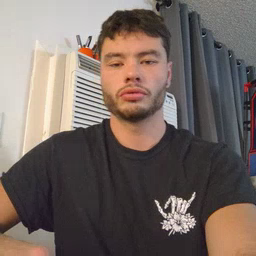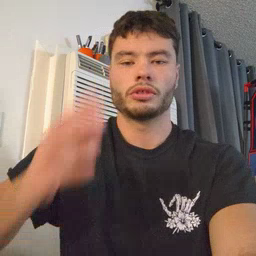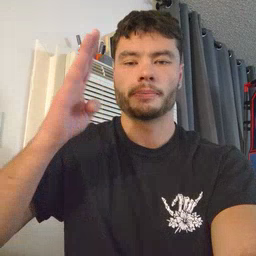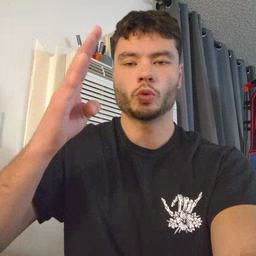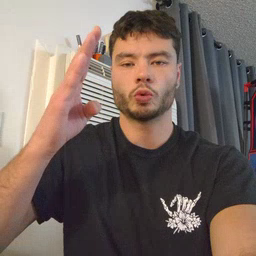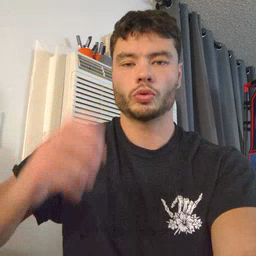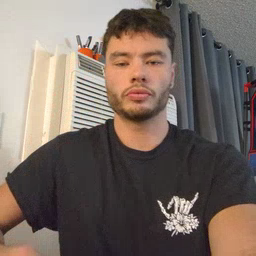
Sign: blue